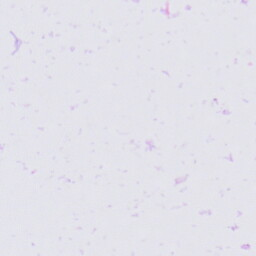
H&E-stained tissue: Prostate